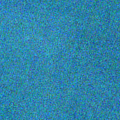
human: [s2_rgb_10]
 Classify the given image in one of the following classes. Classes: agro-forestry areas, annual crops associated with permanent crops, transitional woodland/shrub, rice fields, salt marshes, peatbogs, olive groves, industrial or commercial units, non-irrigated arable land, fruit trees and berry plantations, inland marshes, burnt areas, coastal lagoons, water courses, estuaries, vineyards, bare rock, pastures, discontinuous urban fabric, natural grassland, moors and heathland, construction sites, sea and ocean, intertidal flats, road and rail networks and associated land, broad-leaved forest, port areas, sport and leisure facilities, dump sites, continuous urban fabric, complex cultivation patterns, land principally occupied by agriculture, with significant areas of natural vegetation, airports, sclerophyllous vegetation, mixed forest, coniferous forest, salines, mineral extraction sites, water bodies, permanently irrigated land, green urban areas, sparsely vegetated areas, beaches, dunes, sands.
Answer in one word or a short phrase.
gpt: sea and ocean